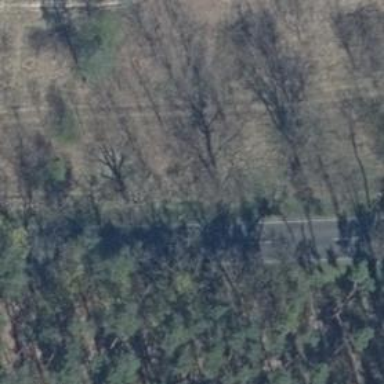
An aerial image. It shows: Asphalt road classified as tertiary.